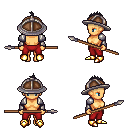
a pixel art fantasy rpg character, female body template, human, tanned skin, steel arm armor, red pants, raven mohawk hairstyle, chain helm, gold boots, spear, four views (front, back, left, right), 2x2 character sprite sheet, small pixel art, hard edges, no anti-aliasing